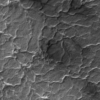
Label: not_dusty